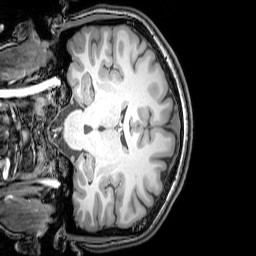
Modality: T1w
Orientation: coronal
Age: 20
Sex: female
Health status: healthy
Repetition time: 0.081 s
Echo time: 0.037 s